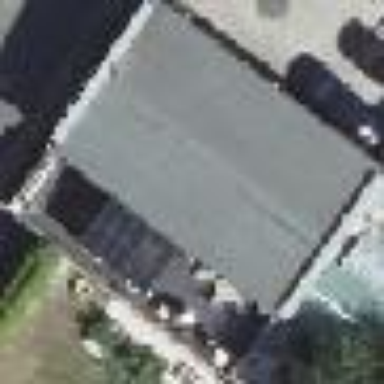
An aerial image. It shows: Gabled roofed house.